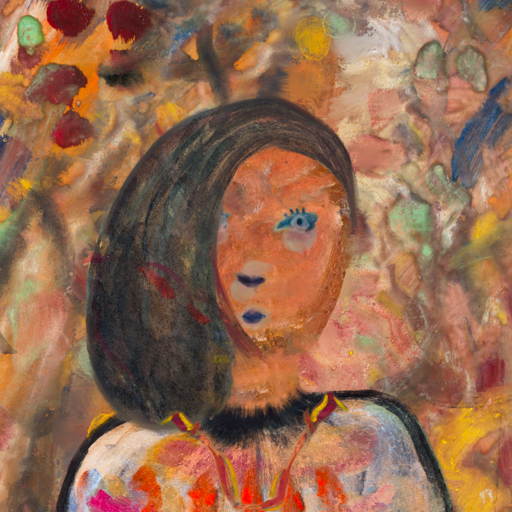
Background: Mother_And_Son_Mother, Head And Neck Front: Boggyland, Face Front: Hill_Girl, Bust: Childish, Hair Front: Gypsy_Mother, Head Accessory: Blank, Second Necklace: Gypsy_Mother_1, Necklace: Blank, Baby: Blank